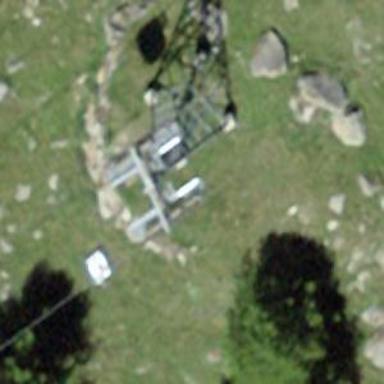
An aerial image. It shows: Pylon for aerialway.